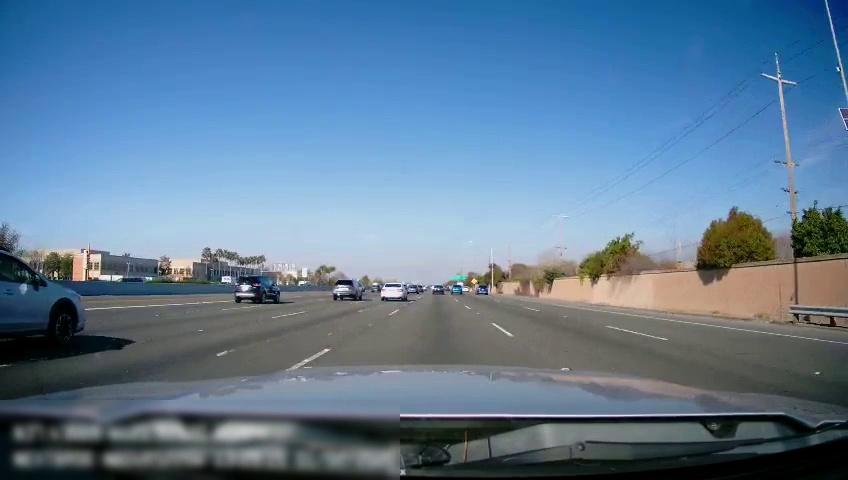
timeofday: Day
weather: Sunny
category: Vehicles | Car
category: Drivable Space
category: Vehicles | SUV
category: Vehicles | SUV
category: Vehicles | SUV
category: Vehicles | Car
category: Vehicles | Car
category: Vehicles | SUV
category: Vehicles | Car
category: Vehicles | SUV
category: Vehicles | SUV
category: Lanes | Alternate Lane
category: Lanes | Alternate Lane
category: Lanes | Alternate Lane
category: Lanes | Current Lane
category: Lanes | Alternate Lane
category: Lanes | Alternate Lane
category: Lanes | Alternate Lane
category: Lanes | Alternate Lane
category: Traffic | Signs